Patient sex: M
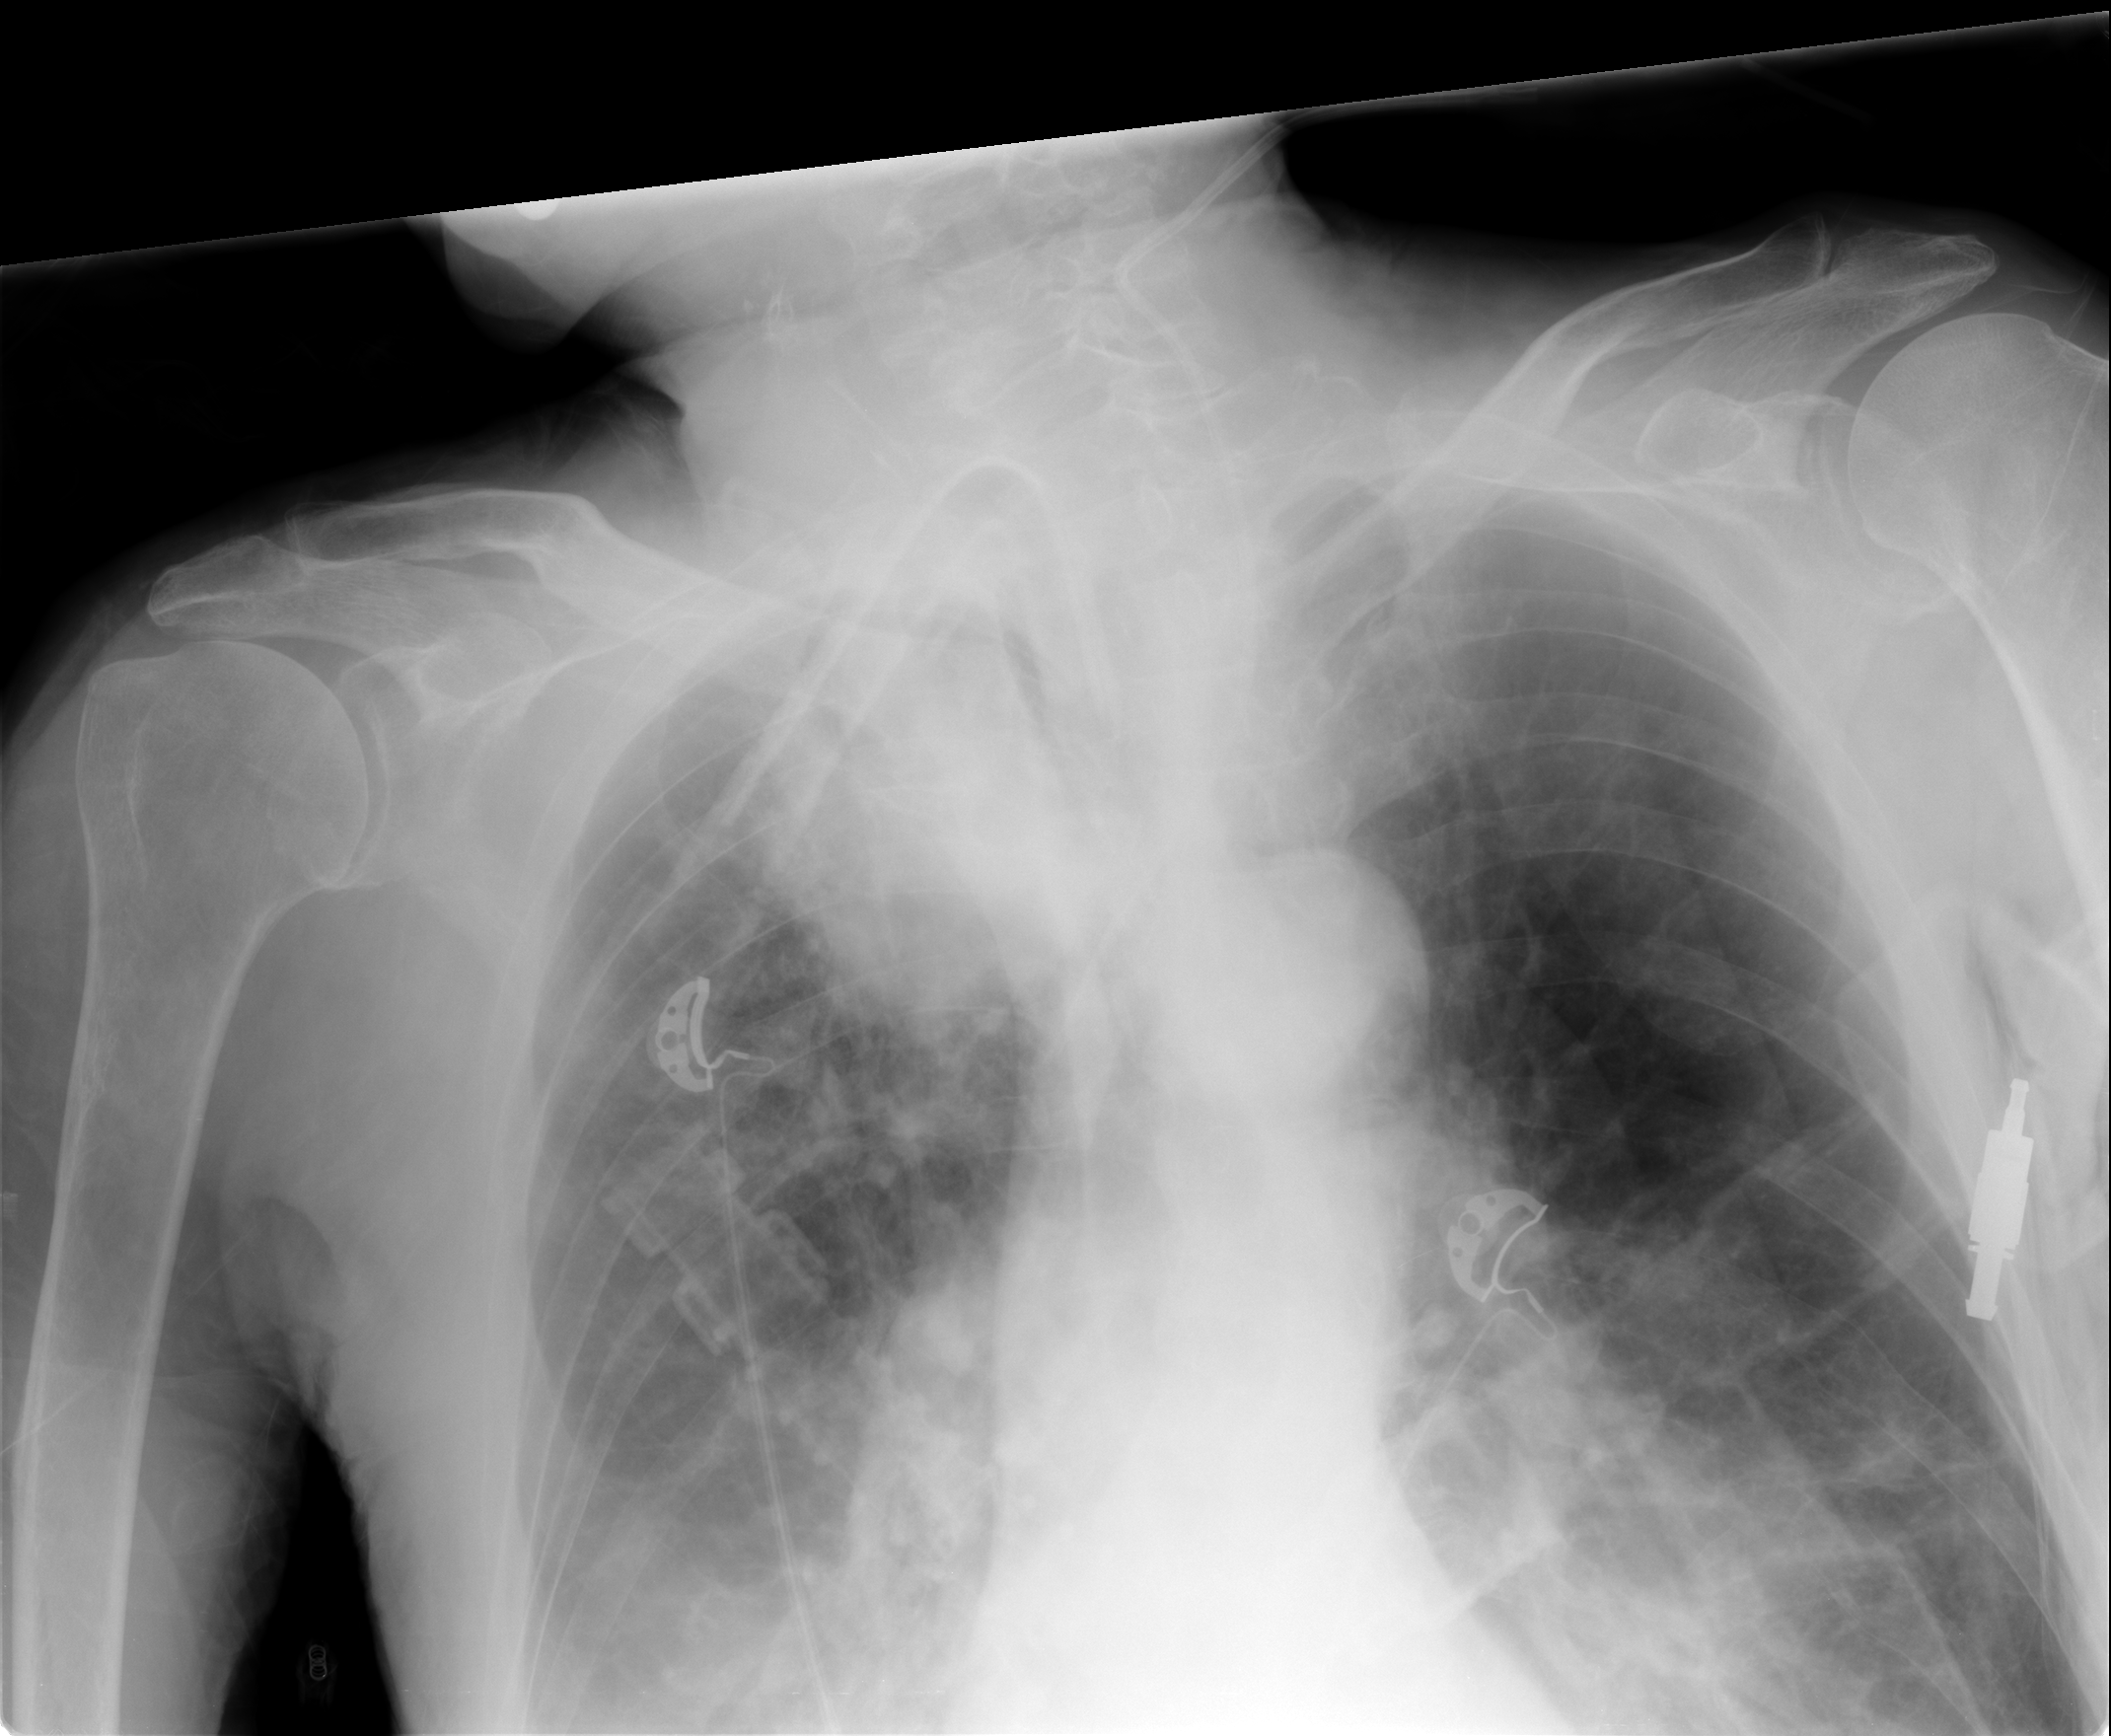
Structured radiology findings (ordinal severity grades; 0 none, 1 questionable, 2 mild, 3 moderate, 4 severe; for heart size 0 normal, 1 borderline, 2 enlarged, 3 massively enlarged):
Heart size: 0
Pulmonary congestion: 2
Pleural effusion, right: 3
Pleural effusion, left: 3
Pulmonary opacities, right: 2
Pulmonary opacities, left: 2
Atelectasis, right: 2
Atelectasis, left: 2